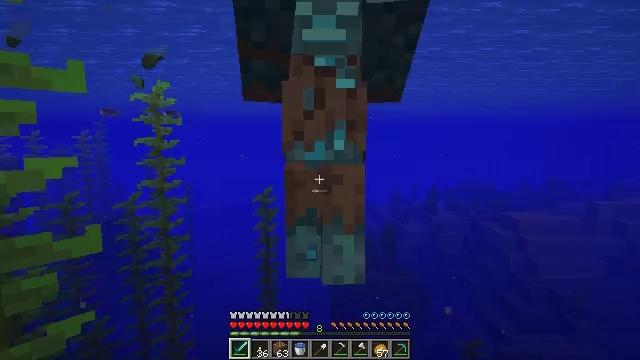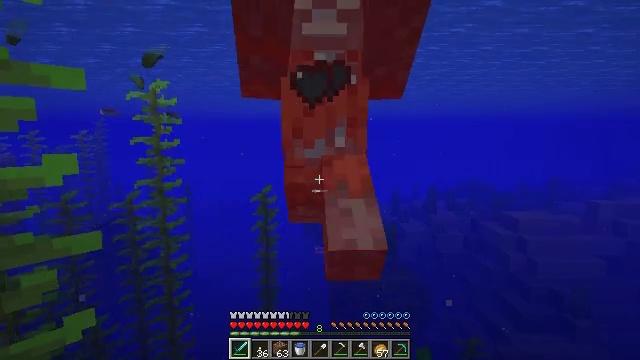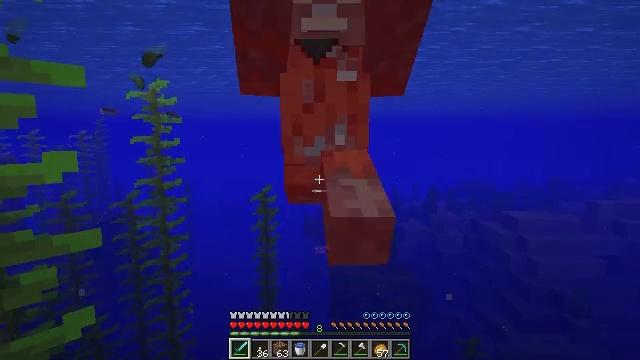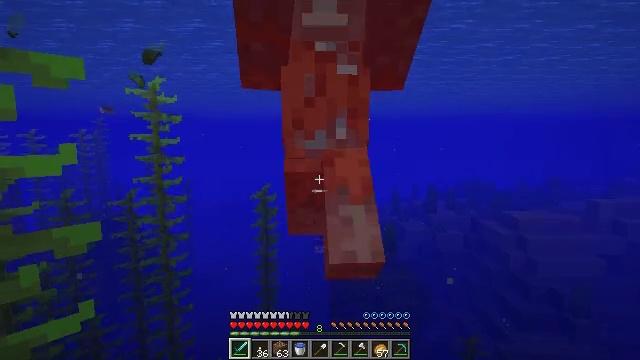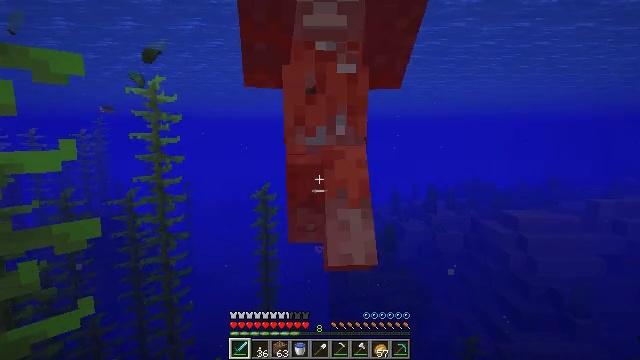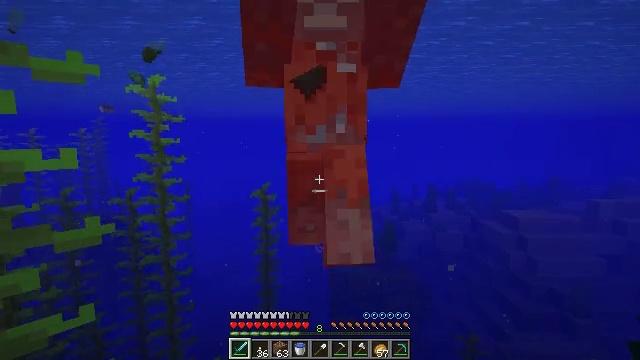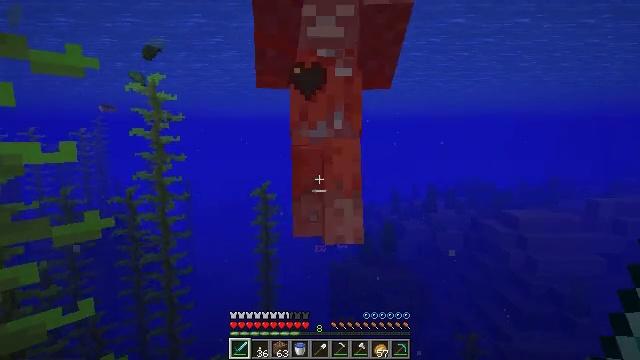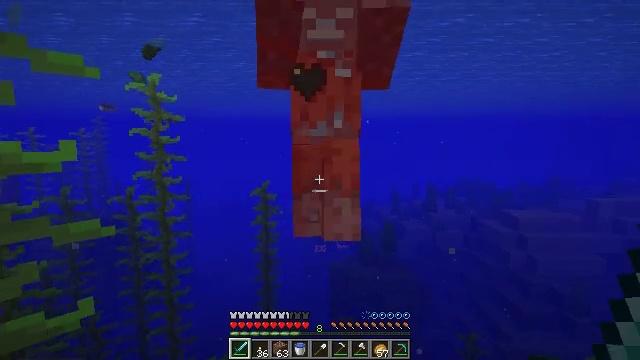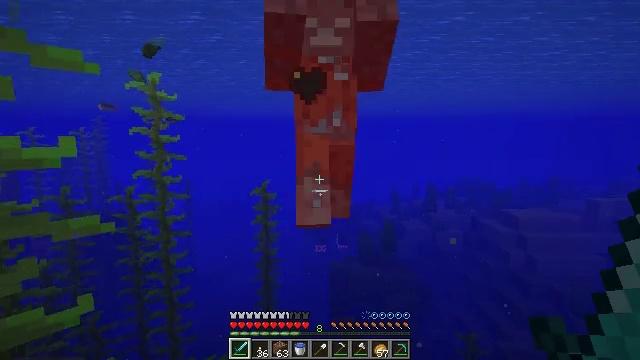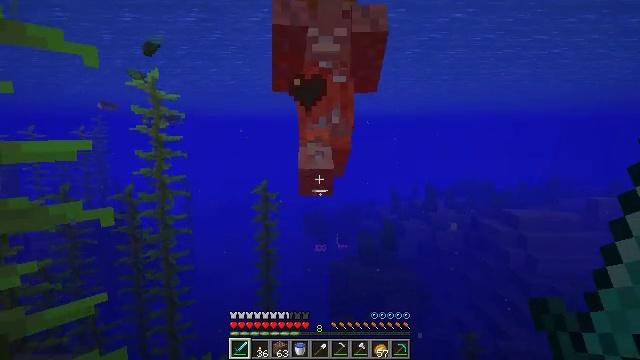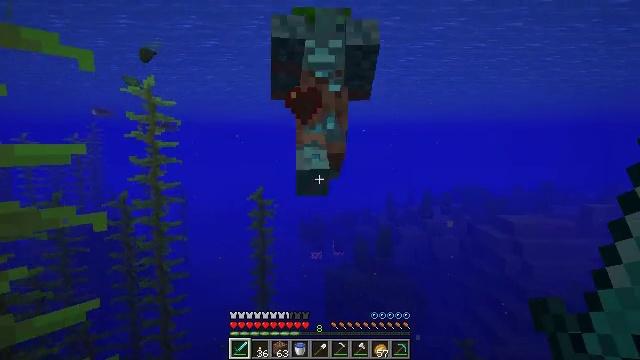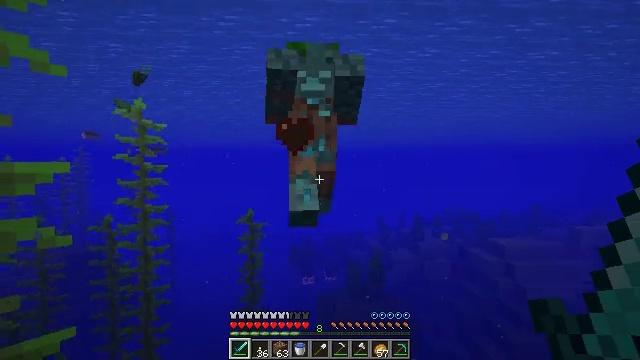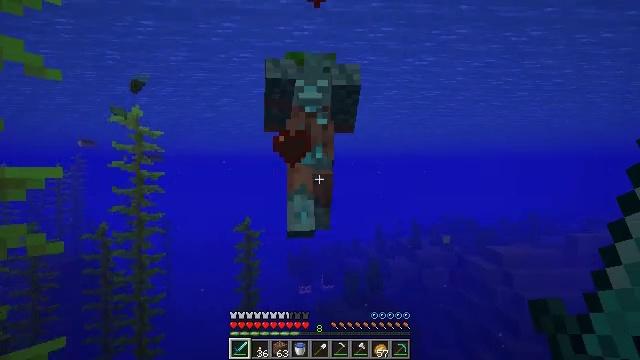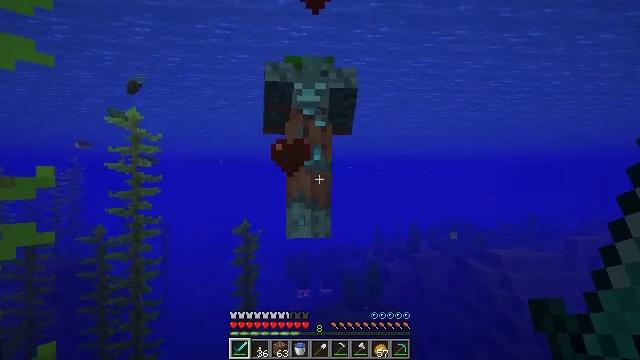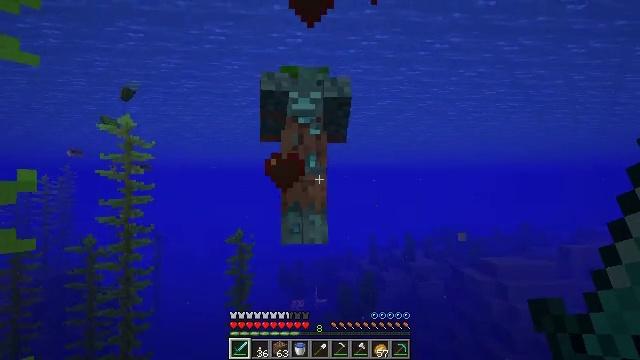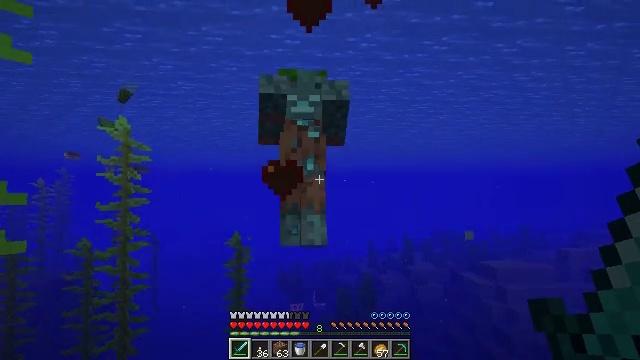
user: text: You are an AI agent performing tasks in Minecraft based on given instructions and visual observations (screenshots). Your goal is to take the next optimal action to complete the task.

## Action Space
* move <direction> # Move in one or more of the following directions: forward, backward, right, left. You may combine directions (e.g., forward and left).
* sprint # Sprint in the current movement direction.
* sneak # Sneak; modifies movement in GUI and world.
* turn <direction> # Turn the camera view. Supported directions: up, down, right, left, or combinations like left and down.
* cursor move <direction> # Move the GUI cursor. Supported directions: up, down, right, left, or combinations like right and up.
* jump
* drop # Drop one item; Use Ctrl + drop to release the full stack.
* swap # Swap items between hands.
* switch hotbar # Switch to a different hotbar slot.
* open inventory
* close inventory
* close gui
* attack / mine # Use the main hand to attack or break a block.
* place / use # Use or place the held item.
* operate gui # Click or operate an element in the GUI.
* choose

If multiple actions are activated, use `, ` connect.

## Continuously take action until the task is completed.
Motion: motion action
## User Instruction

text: Battle with a drowned.
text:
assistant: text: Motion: no_op
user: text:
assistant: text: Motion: no_op
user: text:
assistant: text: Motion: no_op
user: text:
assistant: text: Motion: no_op
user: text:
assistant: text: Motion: no_op
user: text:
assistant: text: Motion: no_op
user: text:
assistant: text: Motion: no_op
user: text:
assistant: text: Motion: no_op
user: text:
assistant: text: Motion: no_op
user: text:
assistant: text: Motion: turn up
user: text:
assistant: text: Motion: move forward, turn right and up
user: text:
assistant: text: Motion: move forward, turn up
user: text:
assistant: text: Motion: move forward
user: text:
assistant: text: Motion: move forward, turn up
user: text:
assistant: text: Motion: move forward
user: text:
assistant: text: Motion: move forward
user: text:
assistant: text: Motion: move forward
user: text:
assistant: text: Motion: move forward
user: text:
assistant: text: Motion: move forward
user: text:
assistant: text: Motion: move forward, attack / mine
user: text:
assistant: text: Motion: move forward, attack / mine
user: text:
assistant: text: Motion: attack / mine
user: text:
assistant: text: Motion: no_op
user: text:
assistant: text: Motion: no_op
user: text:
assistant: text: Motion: no_op
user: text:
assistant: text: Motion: no_op
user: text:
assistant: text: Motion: no_op
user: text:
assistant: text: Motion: no_op
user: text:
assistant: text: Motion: turn left
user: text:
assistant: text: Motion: no_op